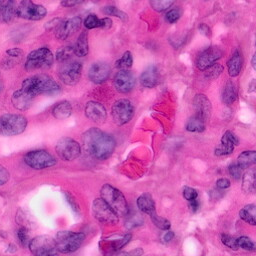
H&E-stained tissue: Pancreatic